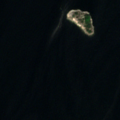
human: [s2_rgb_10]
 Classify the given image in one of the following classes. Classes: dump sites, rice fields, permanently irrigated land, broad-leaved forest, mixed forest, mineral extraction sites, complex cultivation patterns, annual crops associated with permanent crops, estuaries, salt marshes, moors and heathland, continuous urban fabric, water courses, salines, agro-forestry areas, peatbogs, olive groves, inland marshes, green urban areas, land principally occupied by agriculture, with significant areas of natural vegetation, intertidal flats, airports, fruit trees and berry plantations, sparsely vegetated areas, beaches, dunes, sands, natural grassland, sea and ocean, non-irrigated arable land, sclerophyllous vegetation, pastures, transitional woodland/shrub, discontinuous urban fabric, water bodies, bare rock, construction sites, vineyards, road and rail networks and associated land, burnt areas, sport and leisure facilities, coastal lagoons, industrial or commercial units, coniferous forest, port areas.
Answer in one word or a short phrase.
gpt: sea and ocean